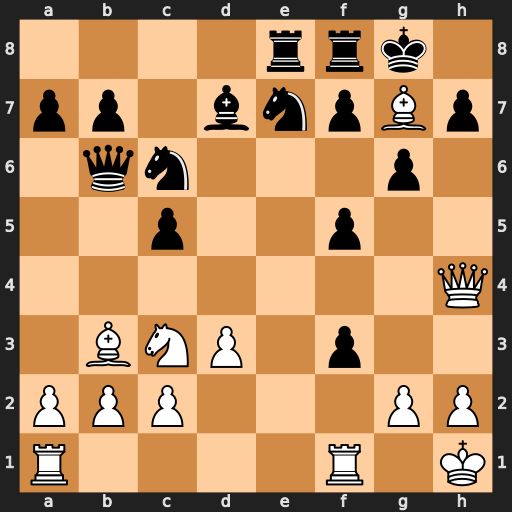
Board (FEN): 4rrk1/pp1bnpBp/1qn3p1/2p2p2/7Q/1BNP1p2/PPP3PP/R4R1K
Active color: w
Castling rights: -
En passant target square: -
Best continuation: Qh6 f4 Ne4